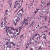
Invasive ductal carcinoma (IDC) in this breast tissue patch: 1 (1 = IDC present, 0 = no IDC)